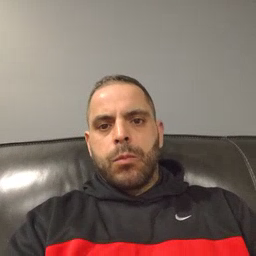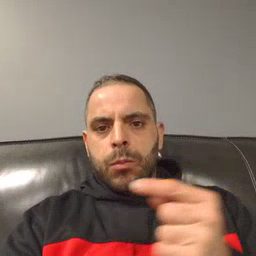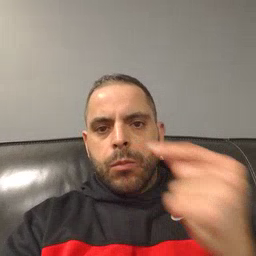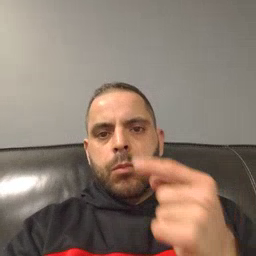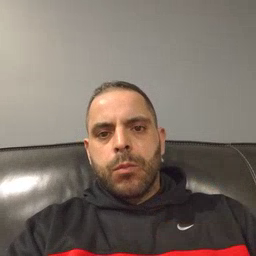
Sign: owie